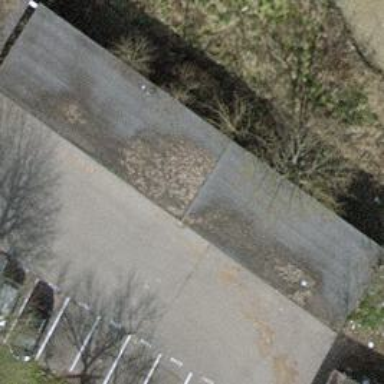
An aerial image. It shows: Group of garages.